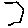
Label: hexagon